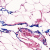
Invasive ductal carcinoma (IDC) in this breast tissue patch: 0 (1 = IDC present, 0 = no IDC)